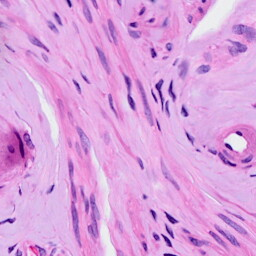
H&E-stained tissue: Ovarian